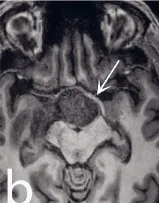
Axial. T1 fat-sat images show intense enhancement in the lesion.
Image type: radiology (mri)